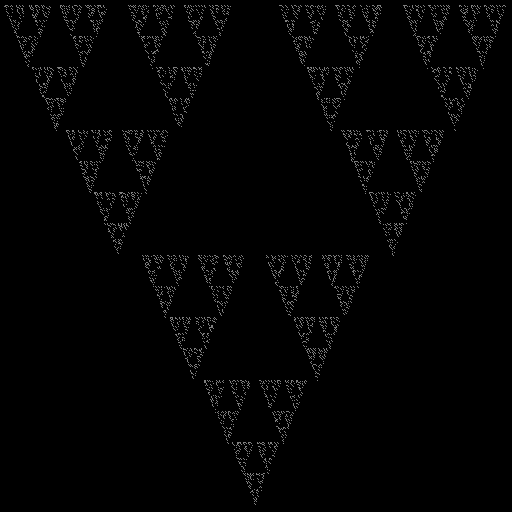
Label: sierpinski_gasket